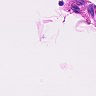
Metastatic tissue present: no